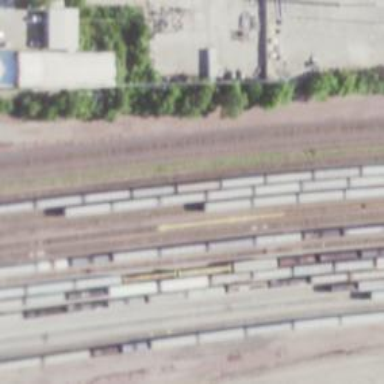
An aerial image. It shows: View of railway yard.